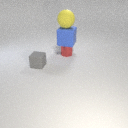
small red metal cylinder to the right of small gray rubber cube